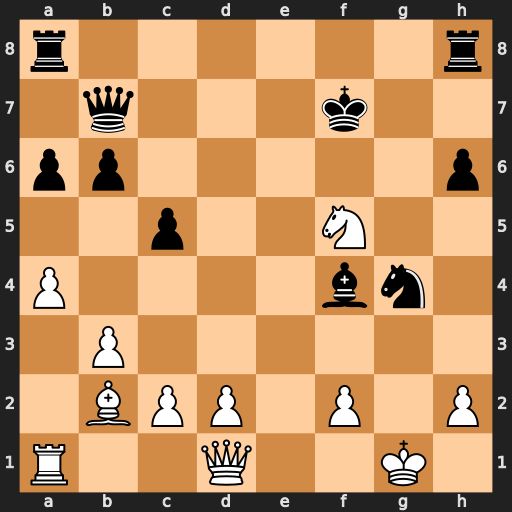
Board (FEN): r6r/1q3k2/pp5p/2p2N2/P4bn1/1P6/1BPP1P1P/R2Q2K1
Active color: w
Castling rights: -
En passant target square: -
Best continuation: Qxg4 Rhg8 Bg7 Qc6 Qxf4 Rxg7+ Nxg7+